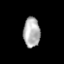
Tissue: lung
Cell type: Epithelial cells
Senescence score: 0.163
Nuclear area (px): 487
Mean DAPI intensity: 176.784